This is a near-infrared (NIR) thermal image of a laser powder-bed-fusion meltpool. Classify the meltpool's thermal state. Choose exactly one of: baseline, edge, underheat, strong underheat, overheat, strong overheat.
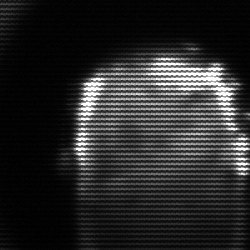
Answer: baseline